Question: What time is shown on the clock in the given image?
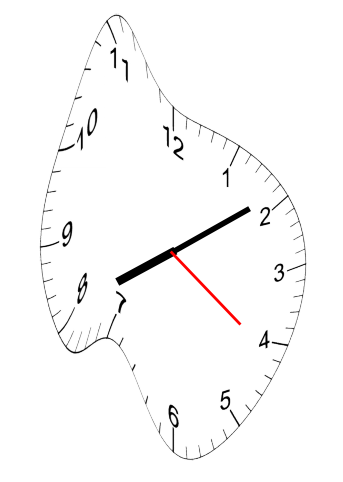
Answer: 08:09:21